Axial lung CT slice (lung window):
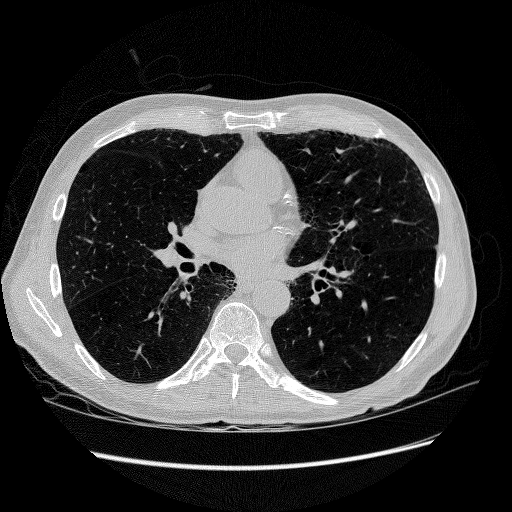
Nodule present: no